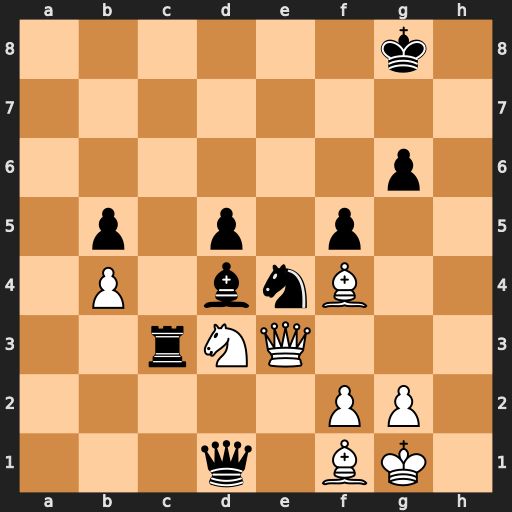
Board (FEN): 6k1/8/6p1/1p1p1p2/1P1bnB2/2rNQ3/5PP1/3q1BK1
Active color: w
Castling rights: -
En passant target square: -
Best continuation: Qxd4 Rxd3 Qxd3 Qxd3 Bxd3